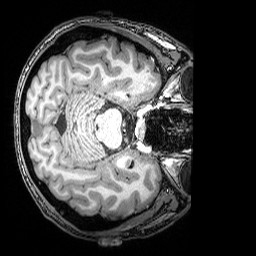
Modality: T1w
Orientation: axial
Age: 27
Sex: male
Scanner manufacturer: siemens
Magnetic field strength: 3 T
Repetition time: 2.53 s
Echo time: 0.00388 s